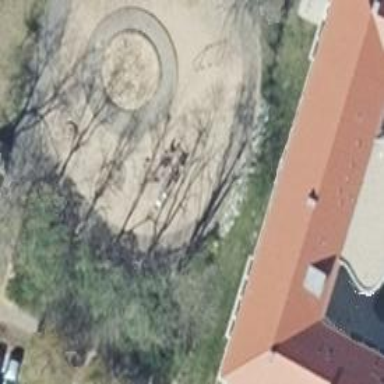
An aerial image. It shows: Playground area for leisure land.